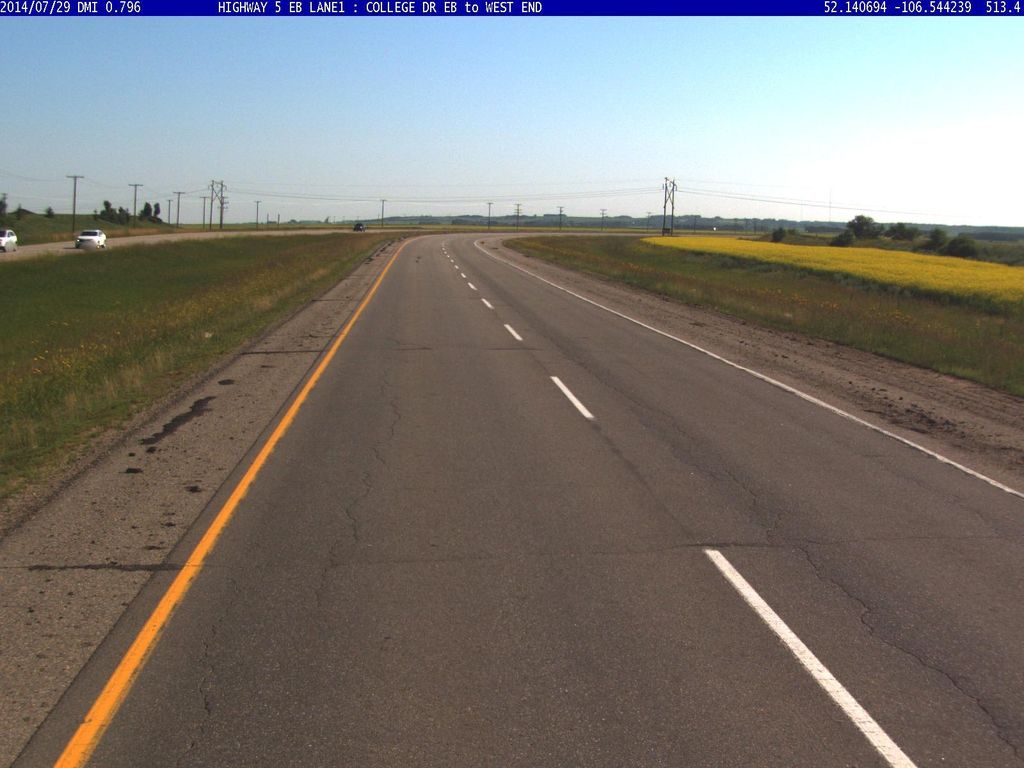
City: saskatoon